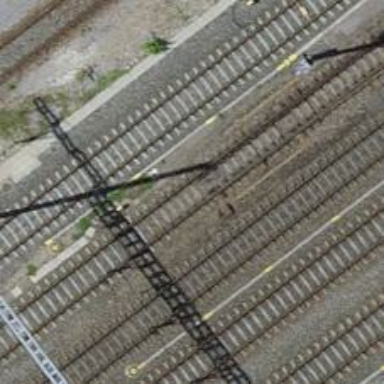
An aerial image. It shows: Single railway track with electrification through contact line.